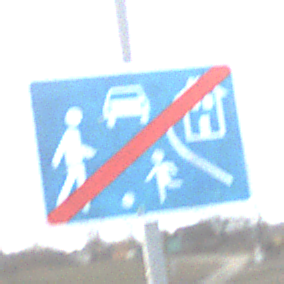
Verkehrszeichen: EndeVerkehrsberuhigterBereich
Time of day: SunriseSunset
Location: Outdoor (RoadRail)
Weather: PartlyCloudy
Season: NotSpecified
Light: Natural